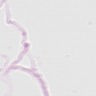
Metastatic tissue present: no